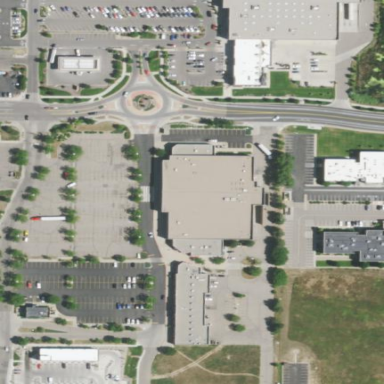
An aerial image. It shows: Retail building.